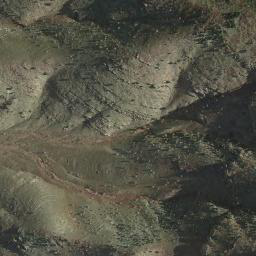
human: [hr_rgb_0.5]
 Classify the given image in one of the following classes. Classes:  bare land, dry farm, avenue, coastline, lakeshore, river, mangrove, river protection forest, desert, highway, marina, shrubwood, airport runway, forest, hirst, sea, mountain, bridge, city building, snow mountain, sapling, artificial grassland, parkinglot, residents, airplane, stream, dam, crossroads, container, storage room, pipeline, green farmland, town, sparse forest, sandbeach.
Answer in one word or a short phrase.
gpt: mountain